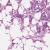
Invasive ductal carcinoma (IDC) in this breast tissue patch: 1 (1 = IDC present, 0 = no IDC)